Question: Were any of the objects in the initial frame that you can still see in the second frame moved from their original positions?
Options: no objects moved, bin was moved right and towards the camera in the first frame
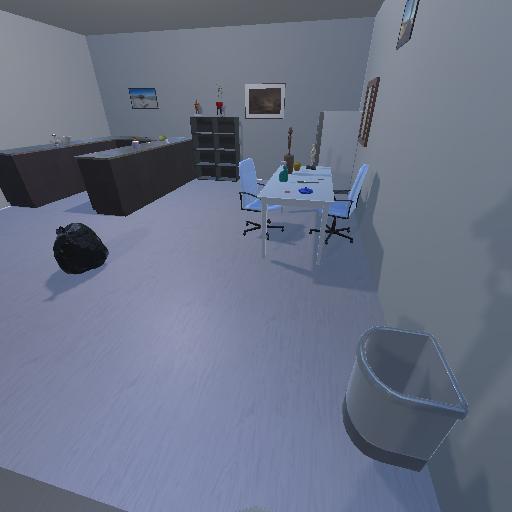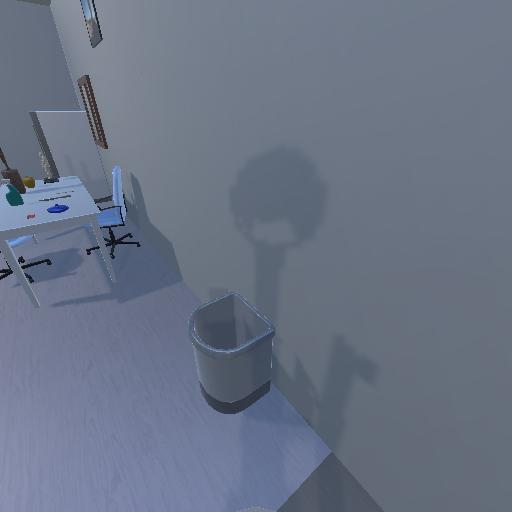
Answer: no objects moved